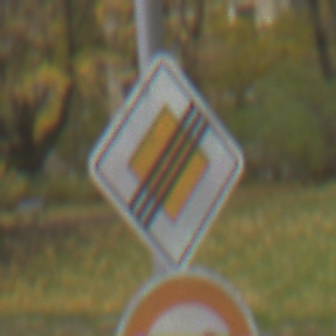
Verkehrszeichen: EndeVorfahrtsstrasse
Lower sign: Geschwindigkeit30
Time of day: MorningAfternoon
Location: Outdoor (Nature)
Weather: Overcast
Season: Autumn
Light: Natural